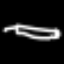
Label: pencil